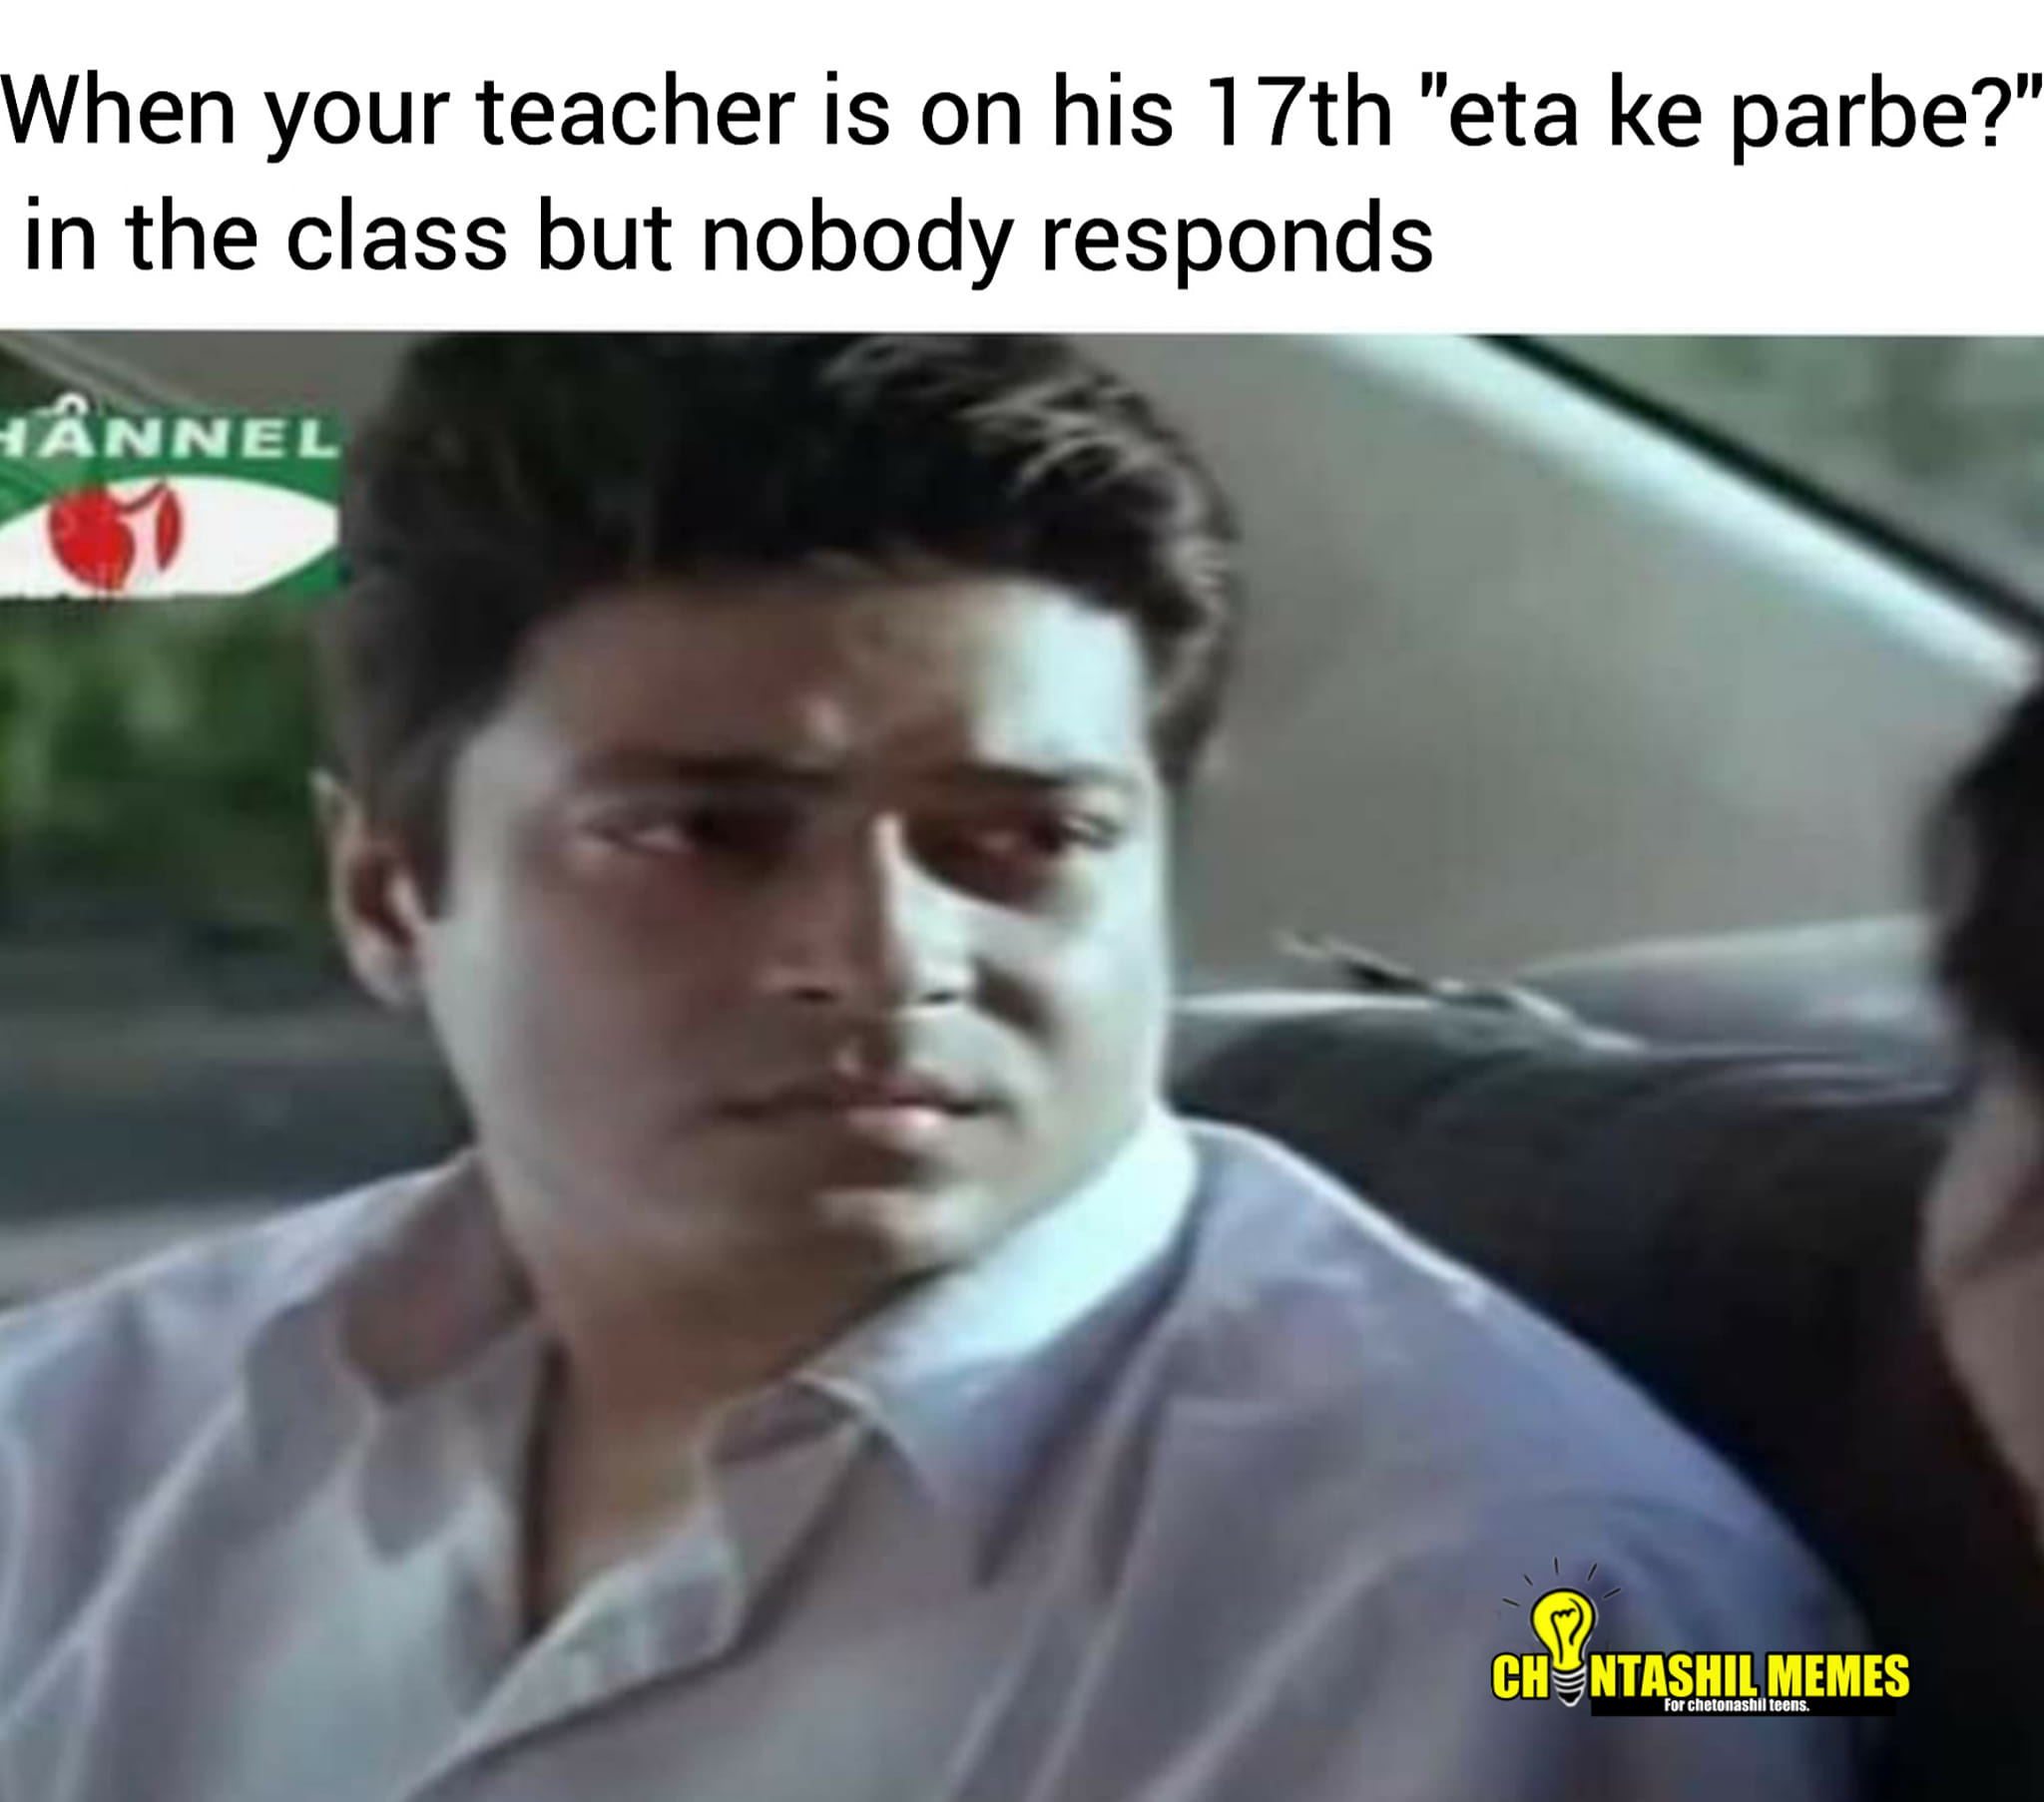
Caption: When your teacher is on his 17th "eta ke parbe?" in the class but nobody responds
Label: non-hate